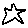
Label: star